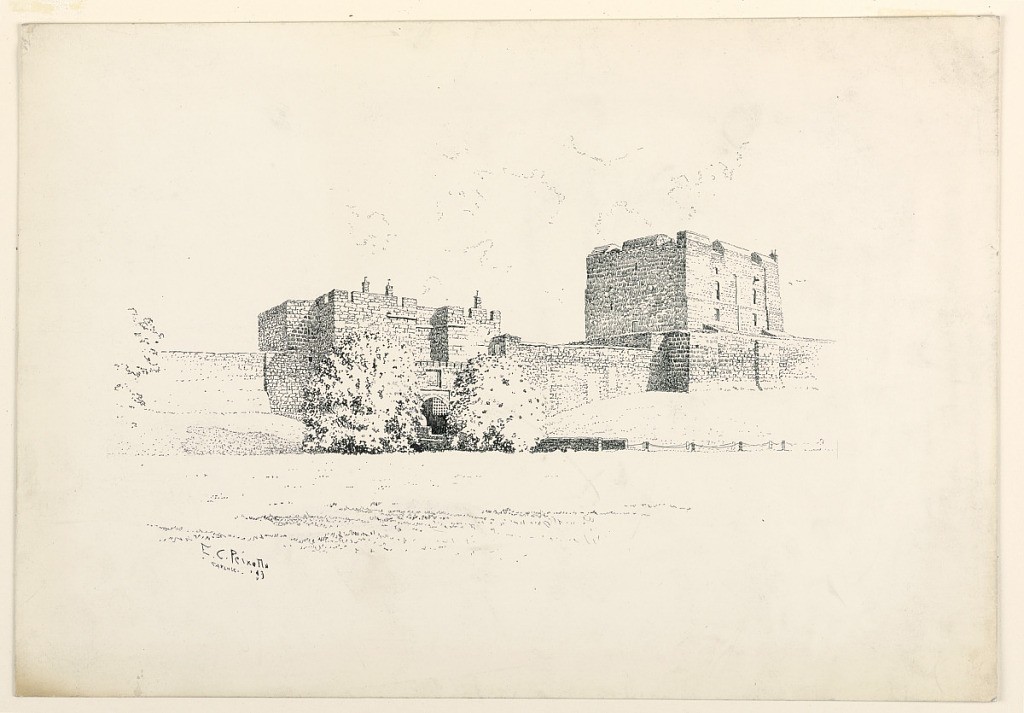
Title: The Castle of Carlisle
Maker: Ernest Clifford Peixotto, American, 1869–1940
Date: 1899
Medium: Pen and ink on illustration board
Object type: Drawing
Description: Distant view of a fortified castle, with high walls, and square crenelated towers.